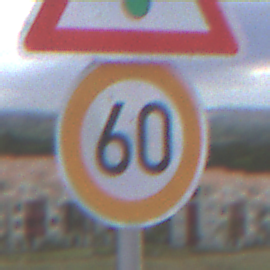
Verkehrszeichen: Geschwindigkeit60
Zusatzzeichen oben: Lichtzeichenanlage
Umgebung: Outdoor, Suburban
Tageszeit: MorningAfternoon
Wetter: PartlyCloudy
Licht: Natural
Jahreszeit: NotSpecified
Kontrast: LowContrast